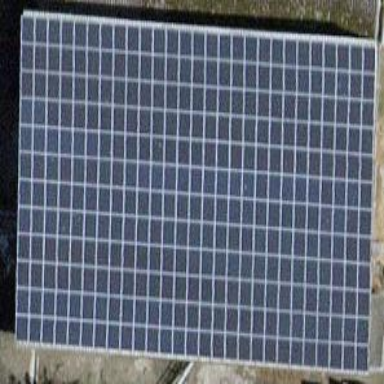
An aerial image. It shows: Solar power generator using photovoltaic panels.